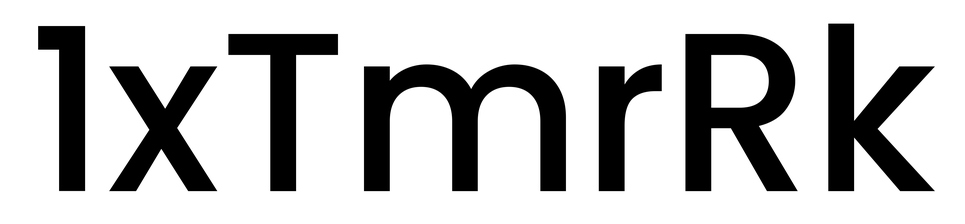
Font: Poppins-Medium